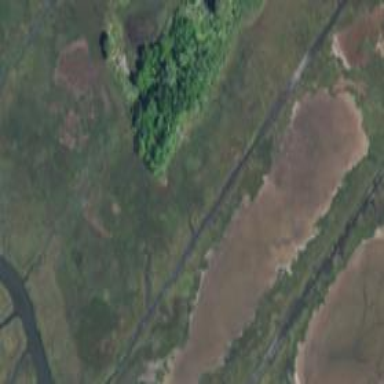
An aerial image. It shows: Swampy wetland area.